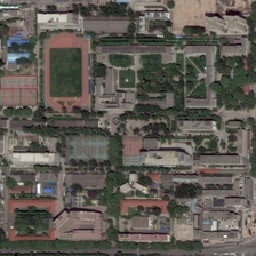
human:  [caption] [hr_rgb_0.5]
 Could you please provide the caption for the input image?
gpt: There is a school near the wide road.

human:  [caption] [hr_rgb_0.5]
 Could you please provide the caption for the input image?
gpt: There are a lot of trees planted in the school.

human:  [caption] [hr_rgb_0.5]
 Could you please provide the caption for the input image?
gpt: There is a school near the broad road.

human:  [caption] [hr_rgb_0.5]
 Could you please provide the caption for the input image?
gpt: There are many trees in the school.

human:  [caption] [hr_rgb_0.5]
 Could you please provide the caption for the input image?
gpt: A large number of trees are planted in the school.